【题型】解答题　【知识点】解析几何　【难度】medium
已知双曲线方程 \(\frac{x^2}{a^2} - \frac{y^2}{b^2} = 1\ (a>0, b>0)\)，渐近线方程为 \(\sqrt{3}x \pm y = 0\)，并经过点 \((2,0)\).

(1) 求双曲线方程；

(2) 设 \(A\)，\(B\) 是双曲线上的两点，线段 \(AB\) 的中点为 \(M(2,9)\)，求直线 \(AB\) 的方程.
【解答】
【答案】(1) \(\dfrac{x^2}{4} - \dfrac{y^2}{12} = 1\)；

(2) \(2x - 3y + 23 = 0\)

【分析】(1) 根据渐近线方程设双曲线方程为 \(x^2 - \dfrac{y^2}
{3} = \lambda \neq 0\)，代入点 \((2,0)\) 即可得结果；

(2) 利用点差法求直线 \(AB\) 的斜率，即可得方程.

【详解】(1) 因为渐近线方程为 \(\sqrt{3}x \pm y = 0\)，设双曲线方程为：
\[
x^2 - \frac{y^2}{3} = \lambda \quad (\lambda \neq 0).
\]
又因为双曲线经过点 \((2,0)\)，则可得：
\[
4 - 0 = \lambda \implies \lambda = 4.
\]
所以双曲线方程为 \(x^2 - \frac{y^2}{3} = 4\)，即：
\[
\frac{x^2}{4} - \frac{y^2}{12} = 1.
\]

(2) 设 \(A(x_1, y_1)\)，\(B(x_2, y_2)\)，

因为线段 \(AB\) 的中点为 \(M(2,9)\)，则：
\[
\begin{cases}
x_1 + x_2 = 4, \\
y_1 + y_2 = 18.
\end{cases}
\]
又因为 \(A\)，\(B\) 是双曲线上的两点，则：
\[
\begin{cases}
\frac{x_1^2}{4} - \frac{y_1^2}{12} = 1, \\
\frac{x_2^2}{4} - \frac{y_2^2}{12} = 1.
\end{cases}
\]
两式相减可得：
\[
\frac{x_1^2 - x_2^2}{4} - \frac{y_1^2 - y_2^2}{12} = 0.
\]
整理得：
\[
\frac{y_1^2 - y_2^2}{x_1^2 - x_2^2} = \frac{(y_1 + y_2)(y_1 - y_2)}{(x_1 + x_2)(x_1 - x_2)} = \frac{18(y_1 - y_2)}{4(x_1 - x_2)} = \frac{9(y_1 - y_2)}{2(x_1 - x_2)} = 3.
\]
可得：
\[
\frac{y_1 - y_2}{x_1 - x_2} = \frac{2}{3},
\]
即直线 \(AB\) 的斜率 \(k_{AB} = \frac{2}{3}\).

所以直线 \(AB\) 的方程为：
\[
y - 9 = \frac{2}{3}(x - 2),
\]
即 \(2x - 3y + 23 = 0\).

联立方程：
\[
\begin{cases}
\frac{x^2}{4} - \frac{y^2}{12} = 1, \\
2x - 3y + 23 = 0,
\end{cases}
\]
消去 \(x\) 得：
\[
\frac{23}{3}y^2 - 138y + 513 = 0.
\]
可得：
\[
\Delta = (-138)^2 - 4 \times \frac{23}{3} \times 513 = 3312 > 0,
\]
即直线 \(AB\) 与双曲线相交，直线 \(2x - 3y + 23 = 0\) 符合题意.

综上所述，直线 \(AB\) 的方程为 \(2x - 3y + 23 = 0\).

【点睛】方法点睛：弦中点问题的解决方法

(1) 用“点差法”求解弦中点问题；

(2) 对于弦中点问题常用“根与系数的关系”或“点差法”求解，在使用根与系数的关系时，要注意使用条件 \(\Delta > 0\)，在用“点差法”时，要检验直线与圆锥曲线是否相交.

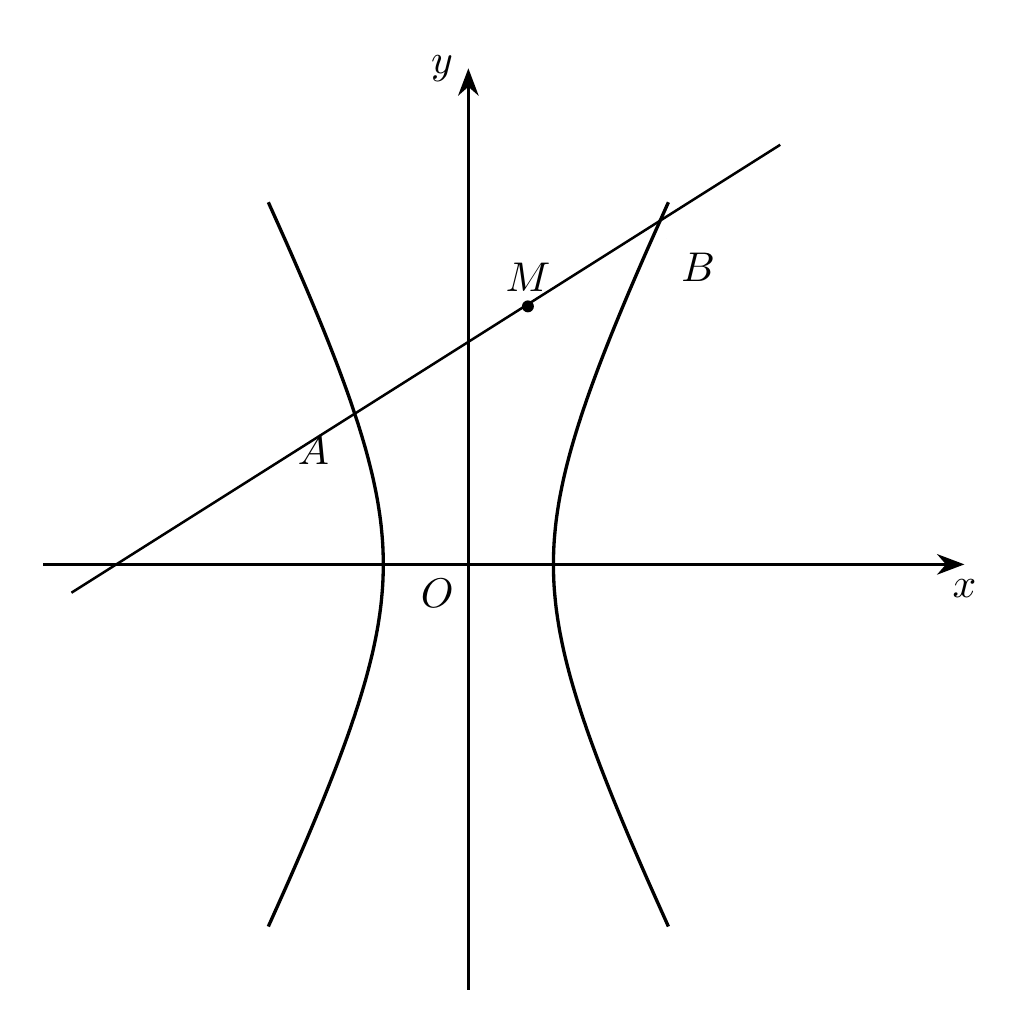